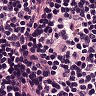
Metastatic tissue present: no